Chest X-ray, PA view. Patient: 75 years old, sex M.
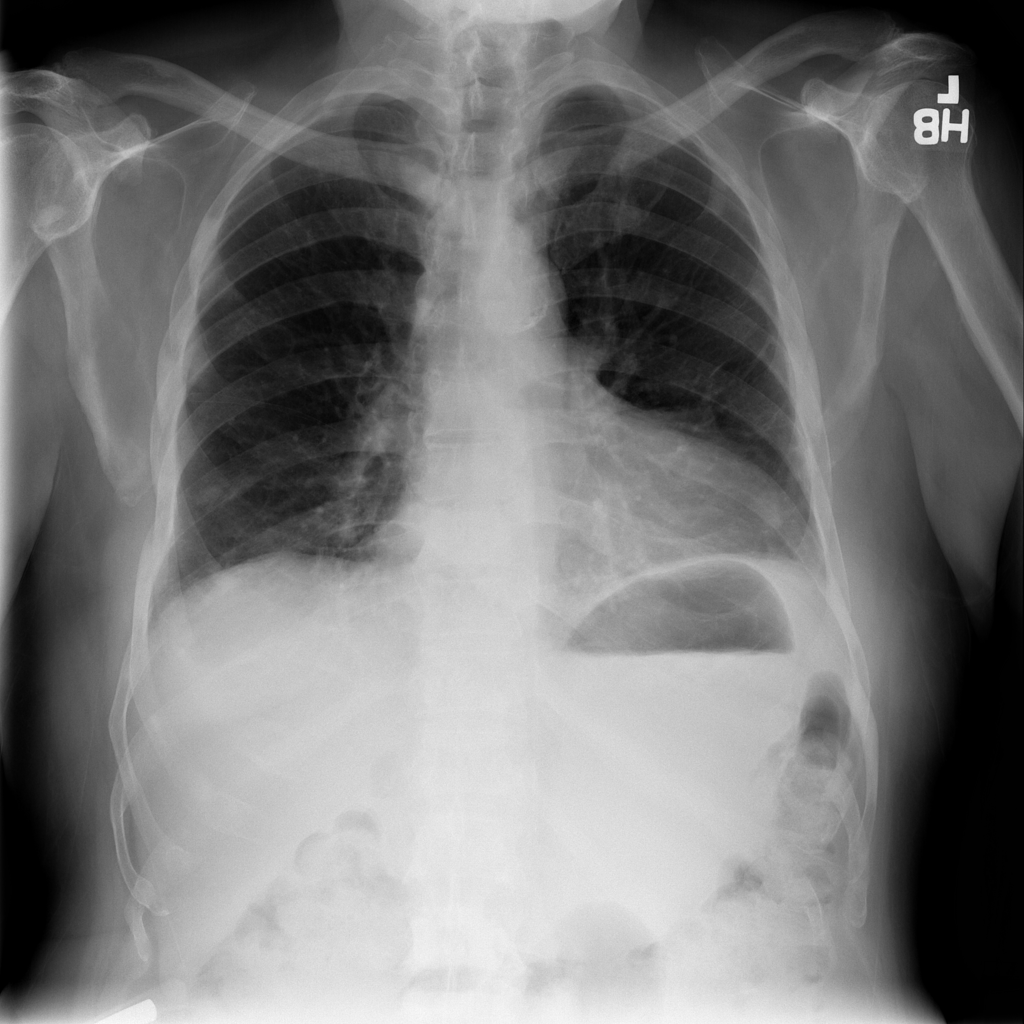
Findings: Cardiomegaly